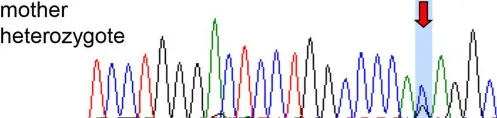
Sanger sequencing of the COL4A1 gene of the patient and his parents. The genotype of the patient's father was wild type (B).
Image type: chart (chart)